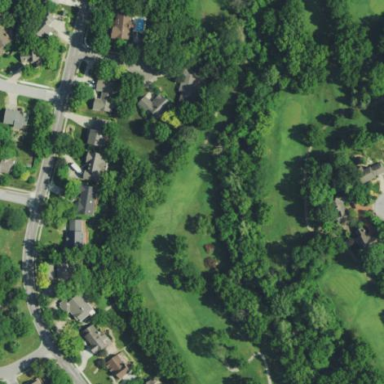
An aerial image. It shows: Golf fairway surrounded by grass.